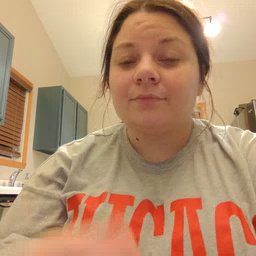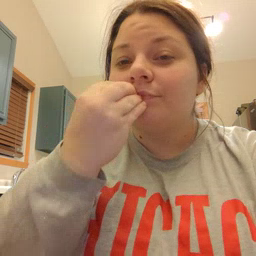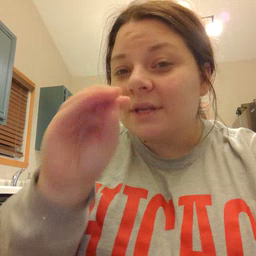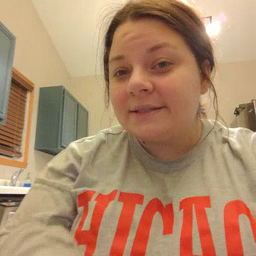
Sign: kiss